Question: I'm just going to throw all my code in here in case there's something wrong with a piece of the code not in the "SelectName()" sub.
'''
Module Module1
Dim selectednames As String = ""
Dim index As Short = 0
Dim inarray As Boolean = False
Dim amountofkeys As Short
Dim namesarray() As String
Dim names As String = ""
Dim input As String = ""
Dim totalnames As Short = 0
Dim indexofcomma As Short = 0
Sub Main()
Console.Write("Howmany keys are there to be given away? ")
amountOfKeys = CShort(Console.ReadLine())
Start()
While Not amountofkeys = -1
SelectName(names, totalnames)
amountofkeys = amountofkeys - 1
End While
Console.Write("The winners are: " & selectednames)
Console.ReadLine()
End Sub
Sub SelectName(ByVal names As String, ByVal totalnames As Short)
ReDim namesarray(totalnames - 1)
If inarray = False Then
For x = 0 To totalnames - 1
indexofcomma = InStr(names, ",")
namesarray(x) = Left(names, indexofcomma - 1)
names = Mid(names, indexofcomma + 1, (Len(names)))
Next
inarray = True
End If
Randomize()
index = Int(Rnd() * (totalnames - 1))
For x = 0 To totalnames - 1
Debug.Print("namesarray(" & x & ") = " & namesarray(x))
Next
selectednames &= namesarray(index) & " "
movenames()
End Sub
Sub movenames()
For x = index To totalnames - 1
namesarray(index) = namesarray(index + 1)
Next
totalnames -= 1
End Sub
Sub Start()
Console.WriteLine("Enter all the viewer's names, one by one.")
Console.WriteLine("Once all names have been entered, press 0.")
input = Console.ReadLine()
While Not input = "0"
names &= input & ","
totalnames += 1
input = Console.ReadLine()
End While
End Sub
End Module
'''
Here's an image of what it does (I suppose you can see what went wrong)
13 inputs, 3 outputs expected, only 1 output given.

Any chance any of you can help me out in finding what's going wrong?
As from what I've figured out so far, it's doing the correct amount of loops etc. It's just as soon as it starts generating the "winner" for the 2nd game key it doesn't get a string value from namesarray.
Also, why is
'''
For x = 0 To totalnames - 1
Debug.Print("namesarray(" & x & ") = " & namesarray(x))
Next
'''
not giving me a debug output?
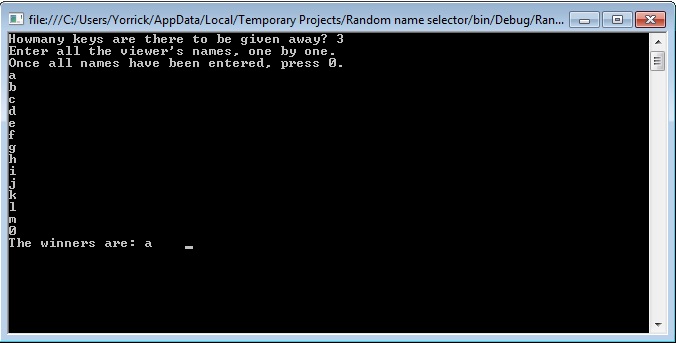
Answer: Simplify your problem.
Make names a List(Of String), and instead of adding ",name" to the string, use 'names.Add(namereadfromconsole)'. Instead of looping though the names string, a simple names.Contains(thename) could replace 'inArray' flag you're using. And instead of 'movenames()' call, a simple 'names.Remove(nametoremove)'.
As far as the Debug.Print() call not displaying anything, try checking, under Options->Debugging->General->[x] Redirect all Output Window text to the Immediate Window.